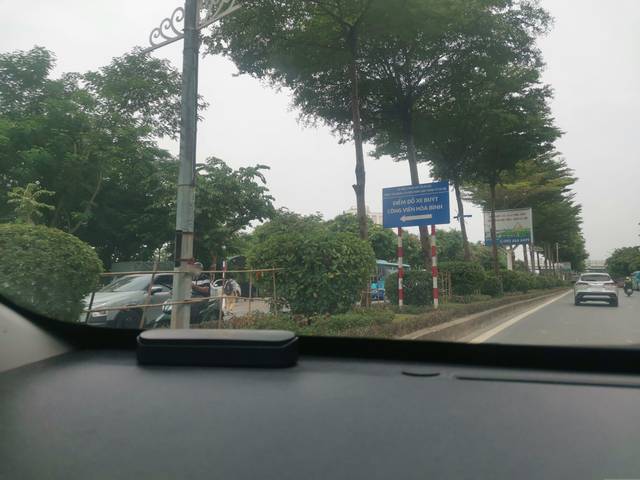
Region: Vietnam
Coordinates: 21.067, 105.788